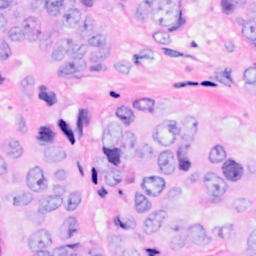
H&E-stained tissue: Breast